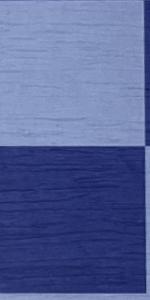
Label: Empty